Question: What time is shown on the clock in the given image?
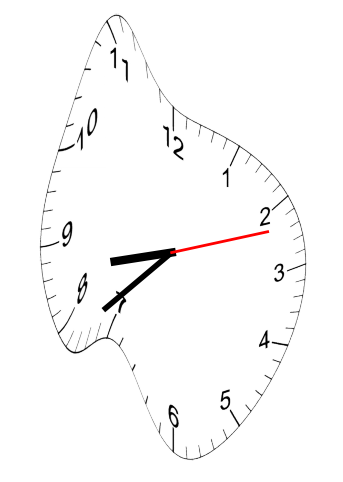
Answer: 08:38:12